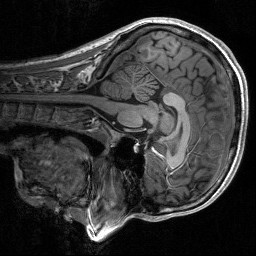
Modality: T1w
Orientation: sagittal
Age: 21
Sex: male
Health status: healthy
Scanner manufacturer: siemens
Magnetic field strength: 3 T
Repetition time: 2.53 s
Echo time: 0.00219 s